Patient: sex F, age 34
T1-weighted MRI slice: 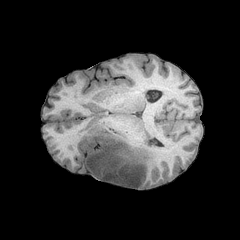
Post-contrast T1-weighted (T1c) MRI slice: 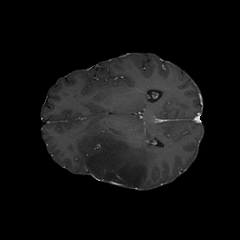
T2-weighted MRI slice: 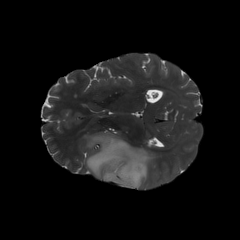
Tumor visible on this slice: yes
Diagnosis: Astrocytoma, IDH-mutant
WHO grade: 3